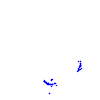
Particle: proton